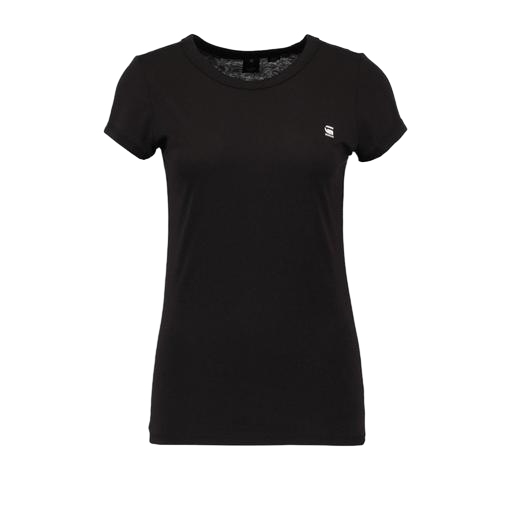
slim crew tee, slim fitted black t-shirt, black fitted t shirt, white background